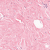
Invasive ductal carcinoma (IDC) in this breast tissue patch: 0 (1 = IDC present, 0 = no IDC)